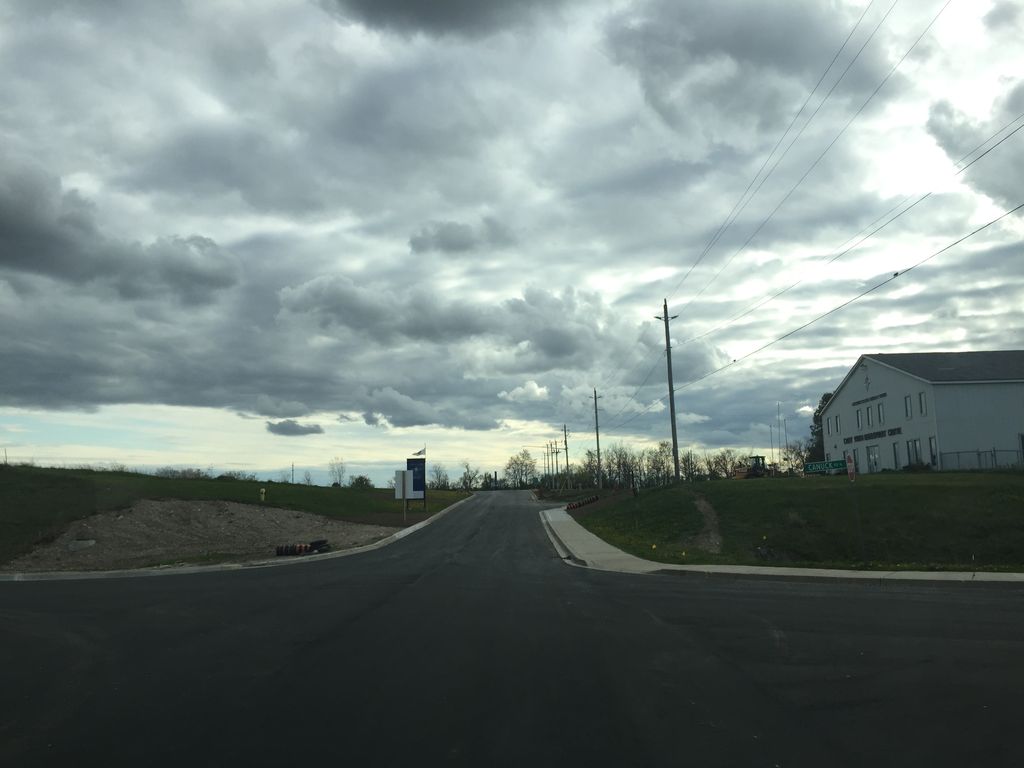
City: kitchener-waterloo